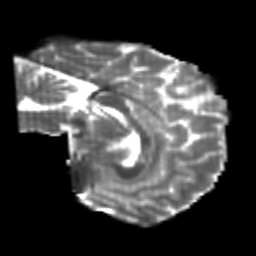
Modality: T2w
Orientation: sagittal
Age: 23
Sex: male
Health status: healthy
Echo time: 0.074 s